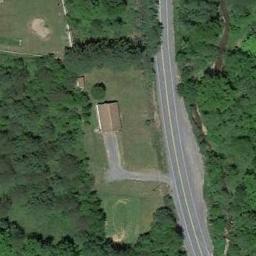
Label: freeway